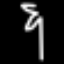
Label: palm tree